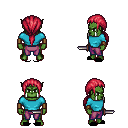
a pixel art fantasy rpg character, male body template, orc, green skin, teal long-sleeve shirt, magenta pants, ruby red ponytail hairstyle, leather bracers, black slippers, dagger, four views (front, back, left, right), 2x2 character sprite sheet, small pixel art, hard edges, no anti-aliasing